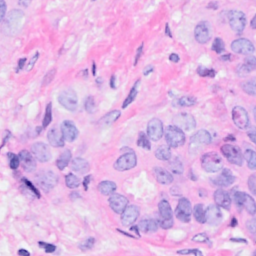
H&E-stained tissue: Breast